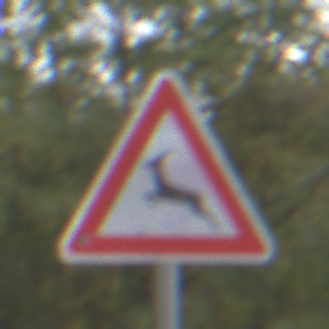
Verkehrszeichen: WildwechselRechts
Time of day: Midday
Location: Outdoor (Suburban)
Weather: Overcast
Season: NotSpecified
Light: Natural